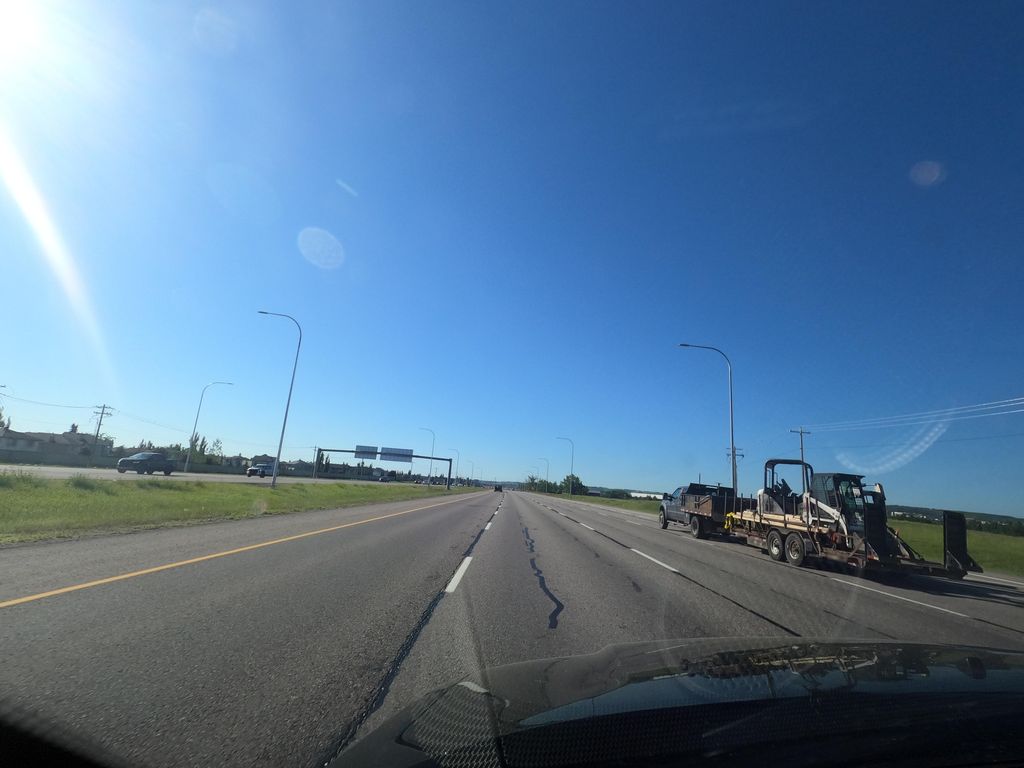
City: calgary